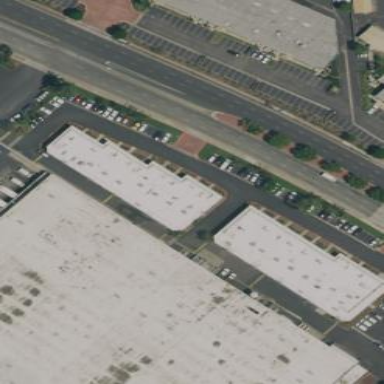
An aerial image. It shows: Warehouse building.